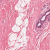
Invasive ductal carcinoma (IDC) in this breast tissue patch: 0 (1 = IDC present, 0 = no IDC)